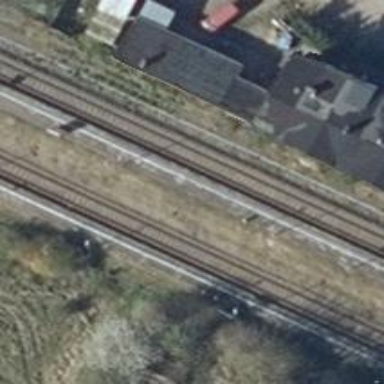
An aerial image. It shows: Railway stop with public transport stop position.